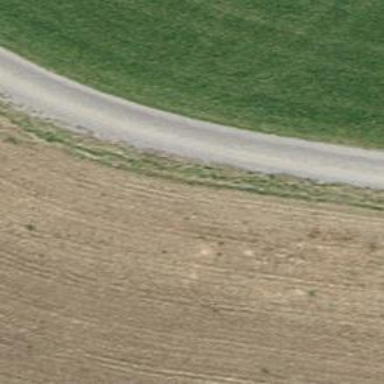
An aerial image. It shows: Track with pebblestone surface graded as grade3.